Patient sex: M
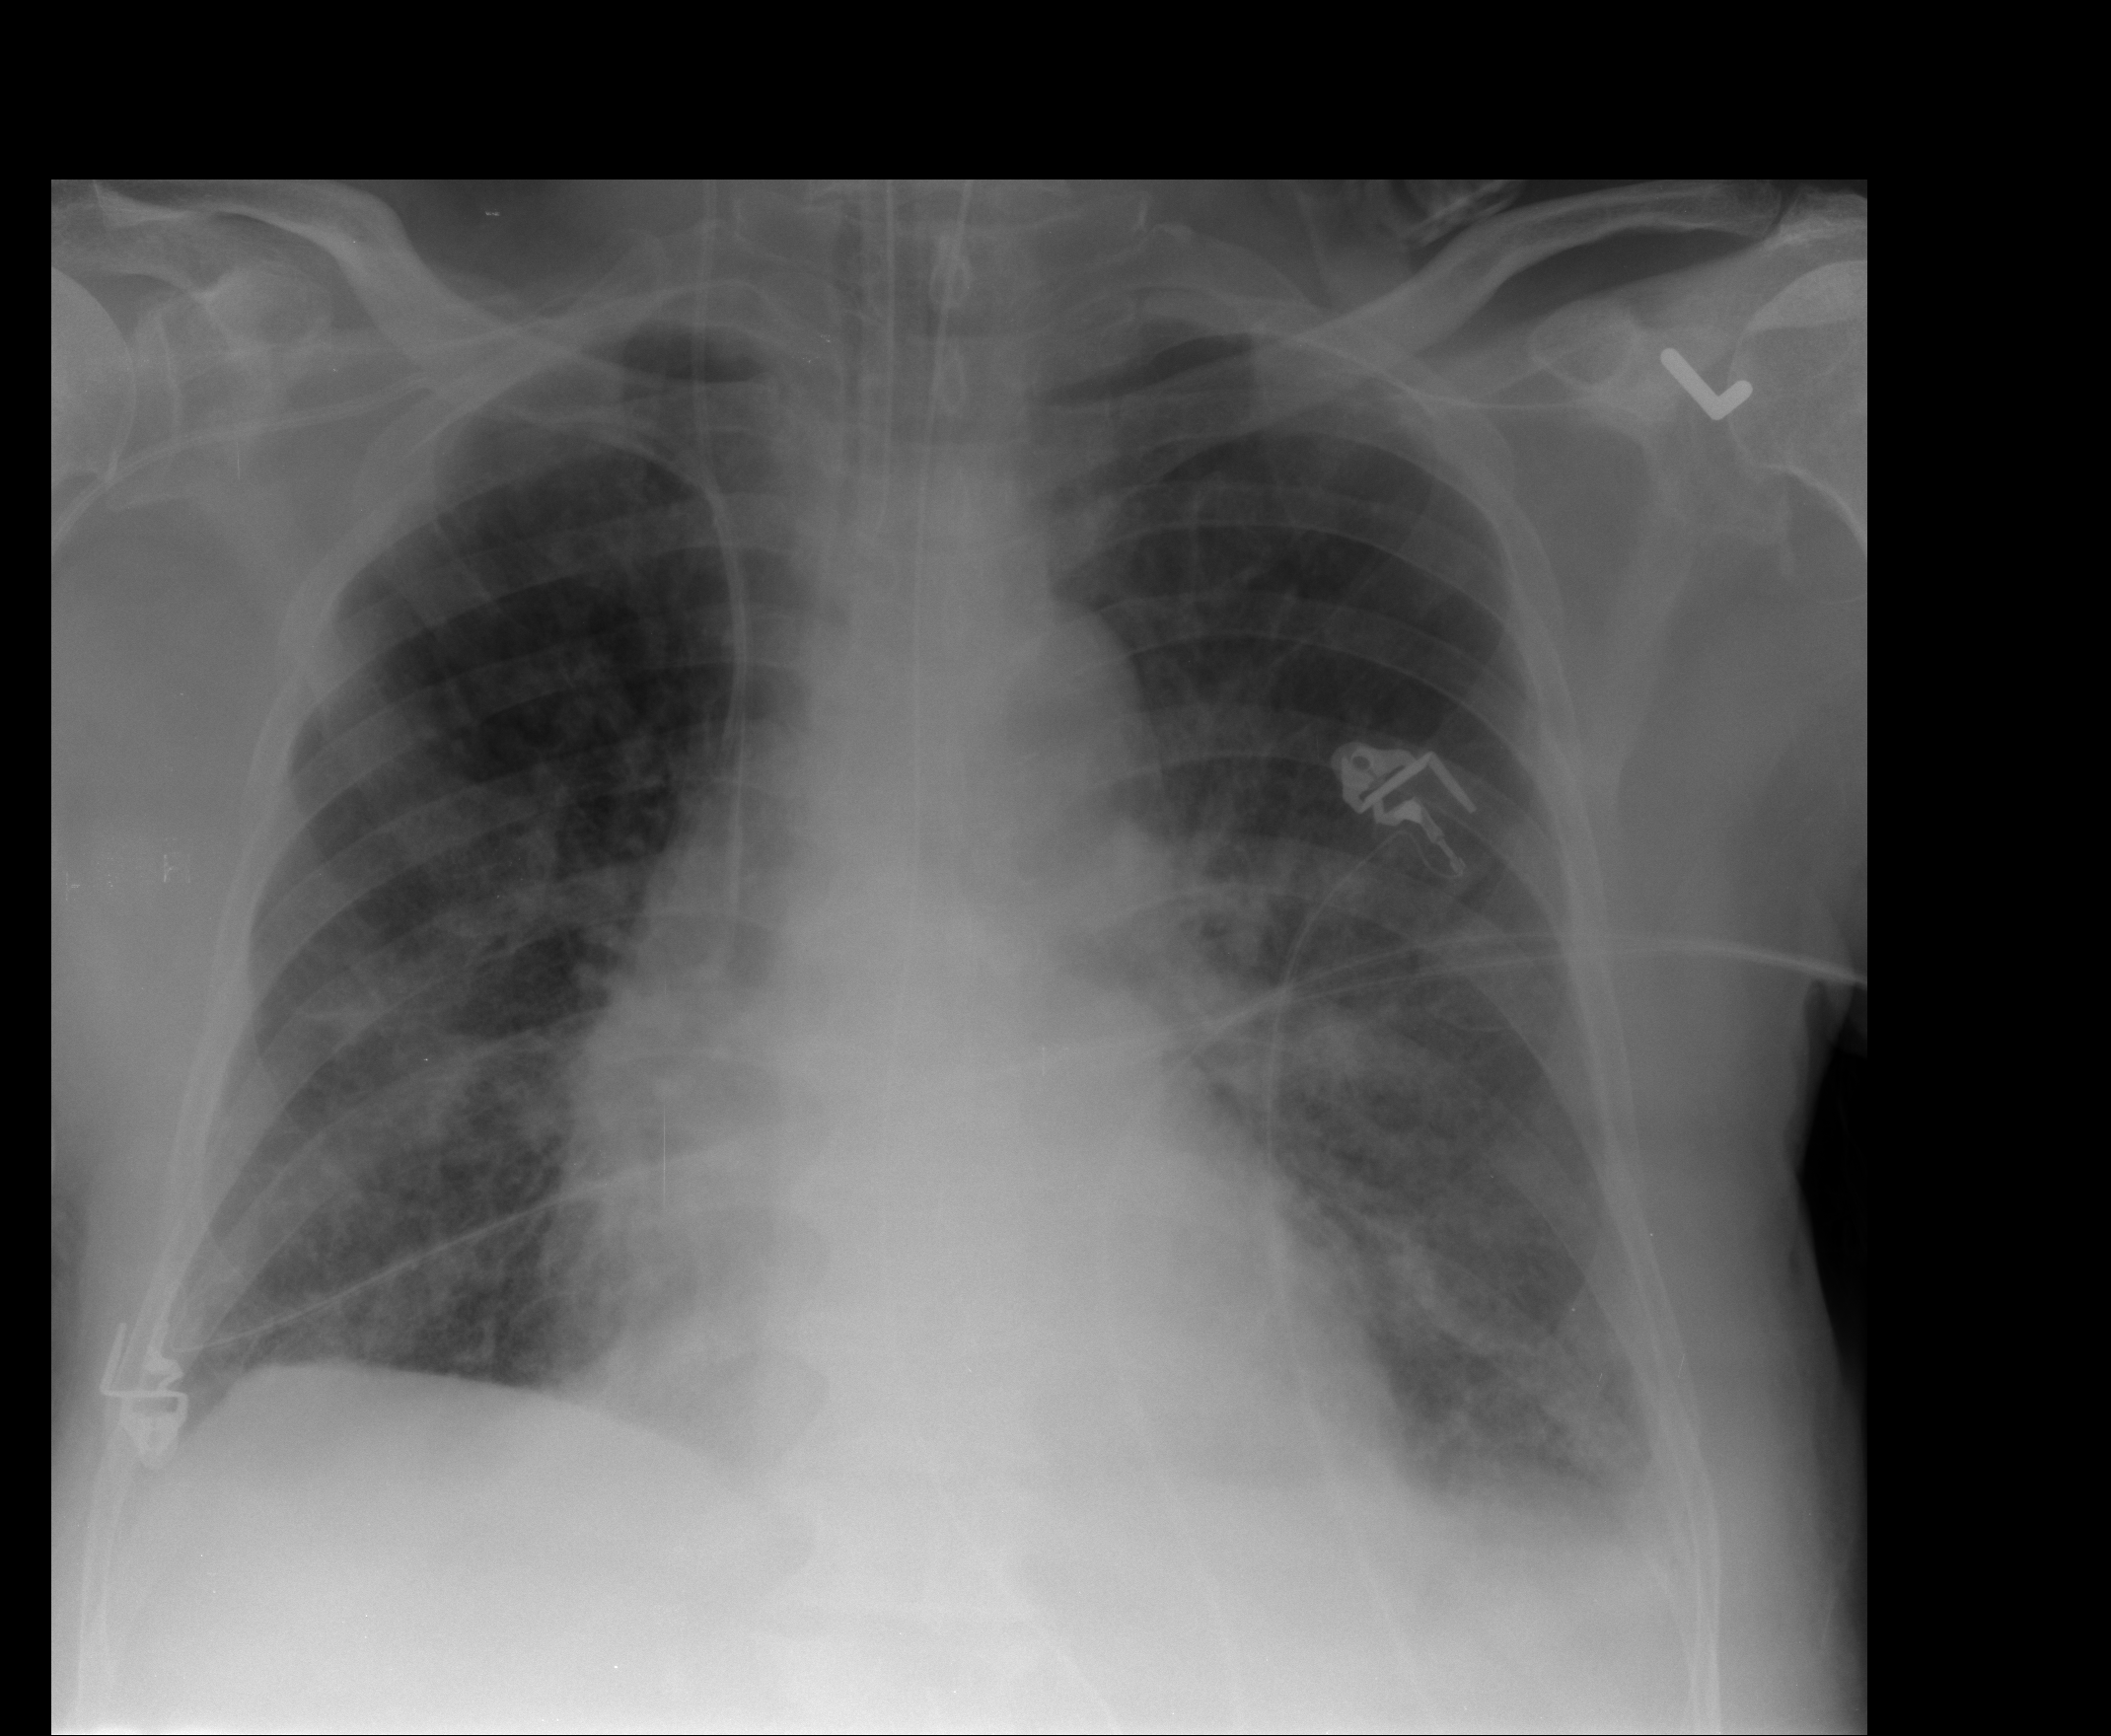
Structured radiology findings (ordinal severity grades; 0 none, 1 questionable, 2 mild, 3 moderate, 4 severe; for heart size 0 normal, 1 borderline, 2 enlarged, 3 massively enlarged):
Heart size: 2
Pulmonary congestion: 2
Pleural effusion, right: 0
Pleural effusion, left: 2
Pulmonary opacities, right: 2
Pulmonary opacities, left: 2
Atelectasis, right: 2
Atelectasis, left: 2